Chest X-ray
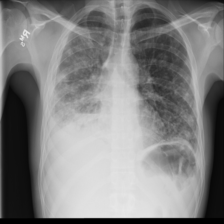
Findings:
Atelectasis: negative
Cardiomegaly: negative
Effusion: negative
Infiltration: negative
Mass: negative
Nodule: negative
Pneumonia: negative
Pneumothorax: negative
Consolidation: negative
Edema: negative
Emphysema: negative
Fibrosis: negative
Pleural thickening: negative
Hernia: negative